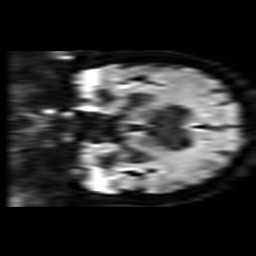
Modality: TRACE
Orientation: coronal
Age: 72
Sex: male
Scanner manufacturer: philips
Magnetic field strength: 3 T
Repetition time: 3.588 s
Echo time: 0.076 s